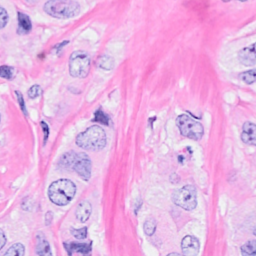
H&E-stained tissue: Breast